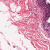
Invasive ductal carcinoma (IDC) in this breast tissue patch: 0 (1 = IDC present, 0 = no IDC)